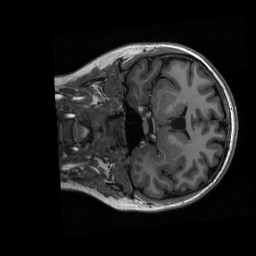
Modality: T1w
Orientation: coronal
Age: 29
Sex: female
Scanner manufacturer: siemens
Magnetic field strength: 3 T
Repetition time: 2.3 s
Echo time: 0.00298 s